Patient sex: M
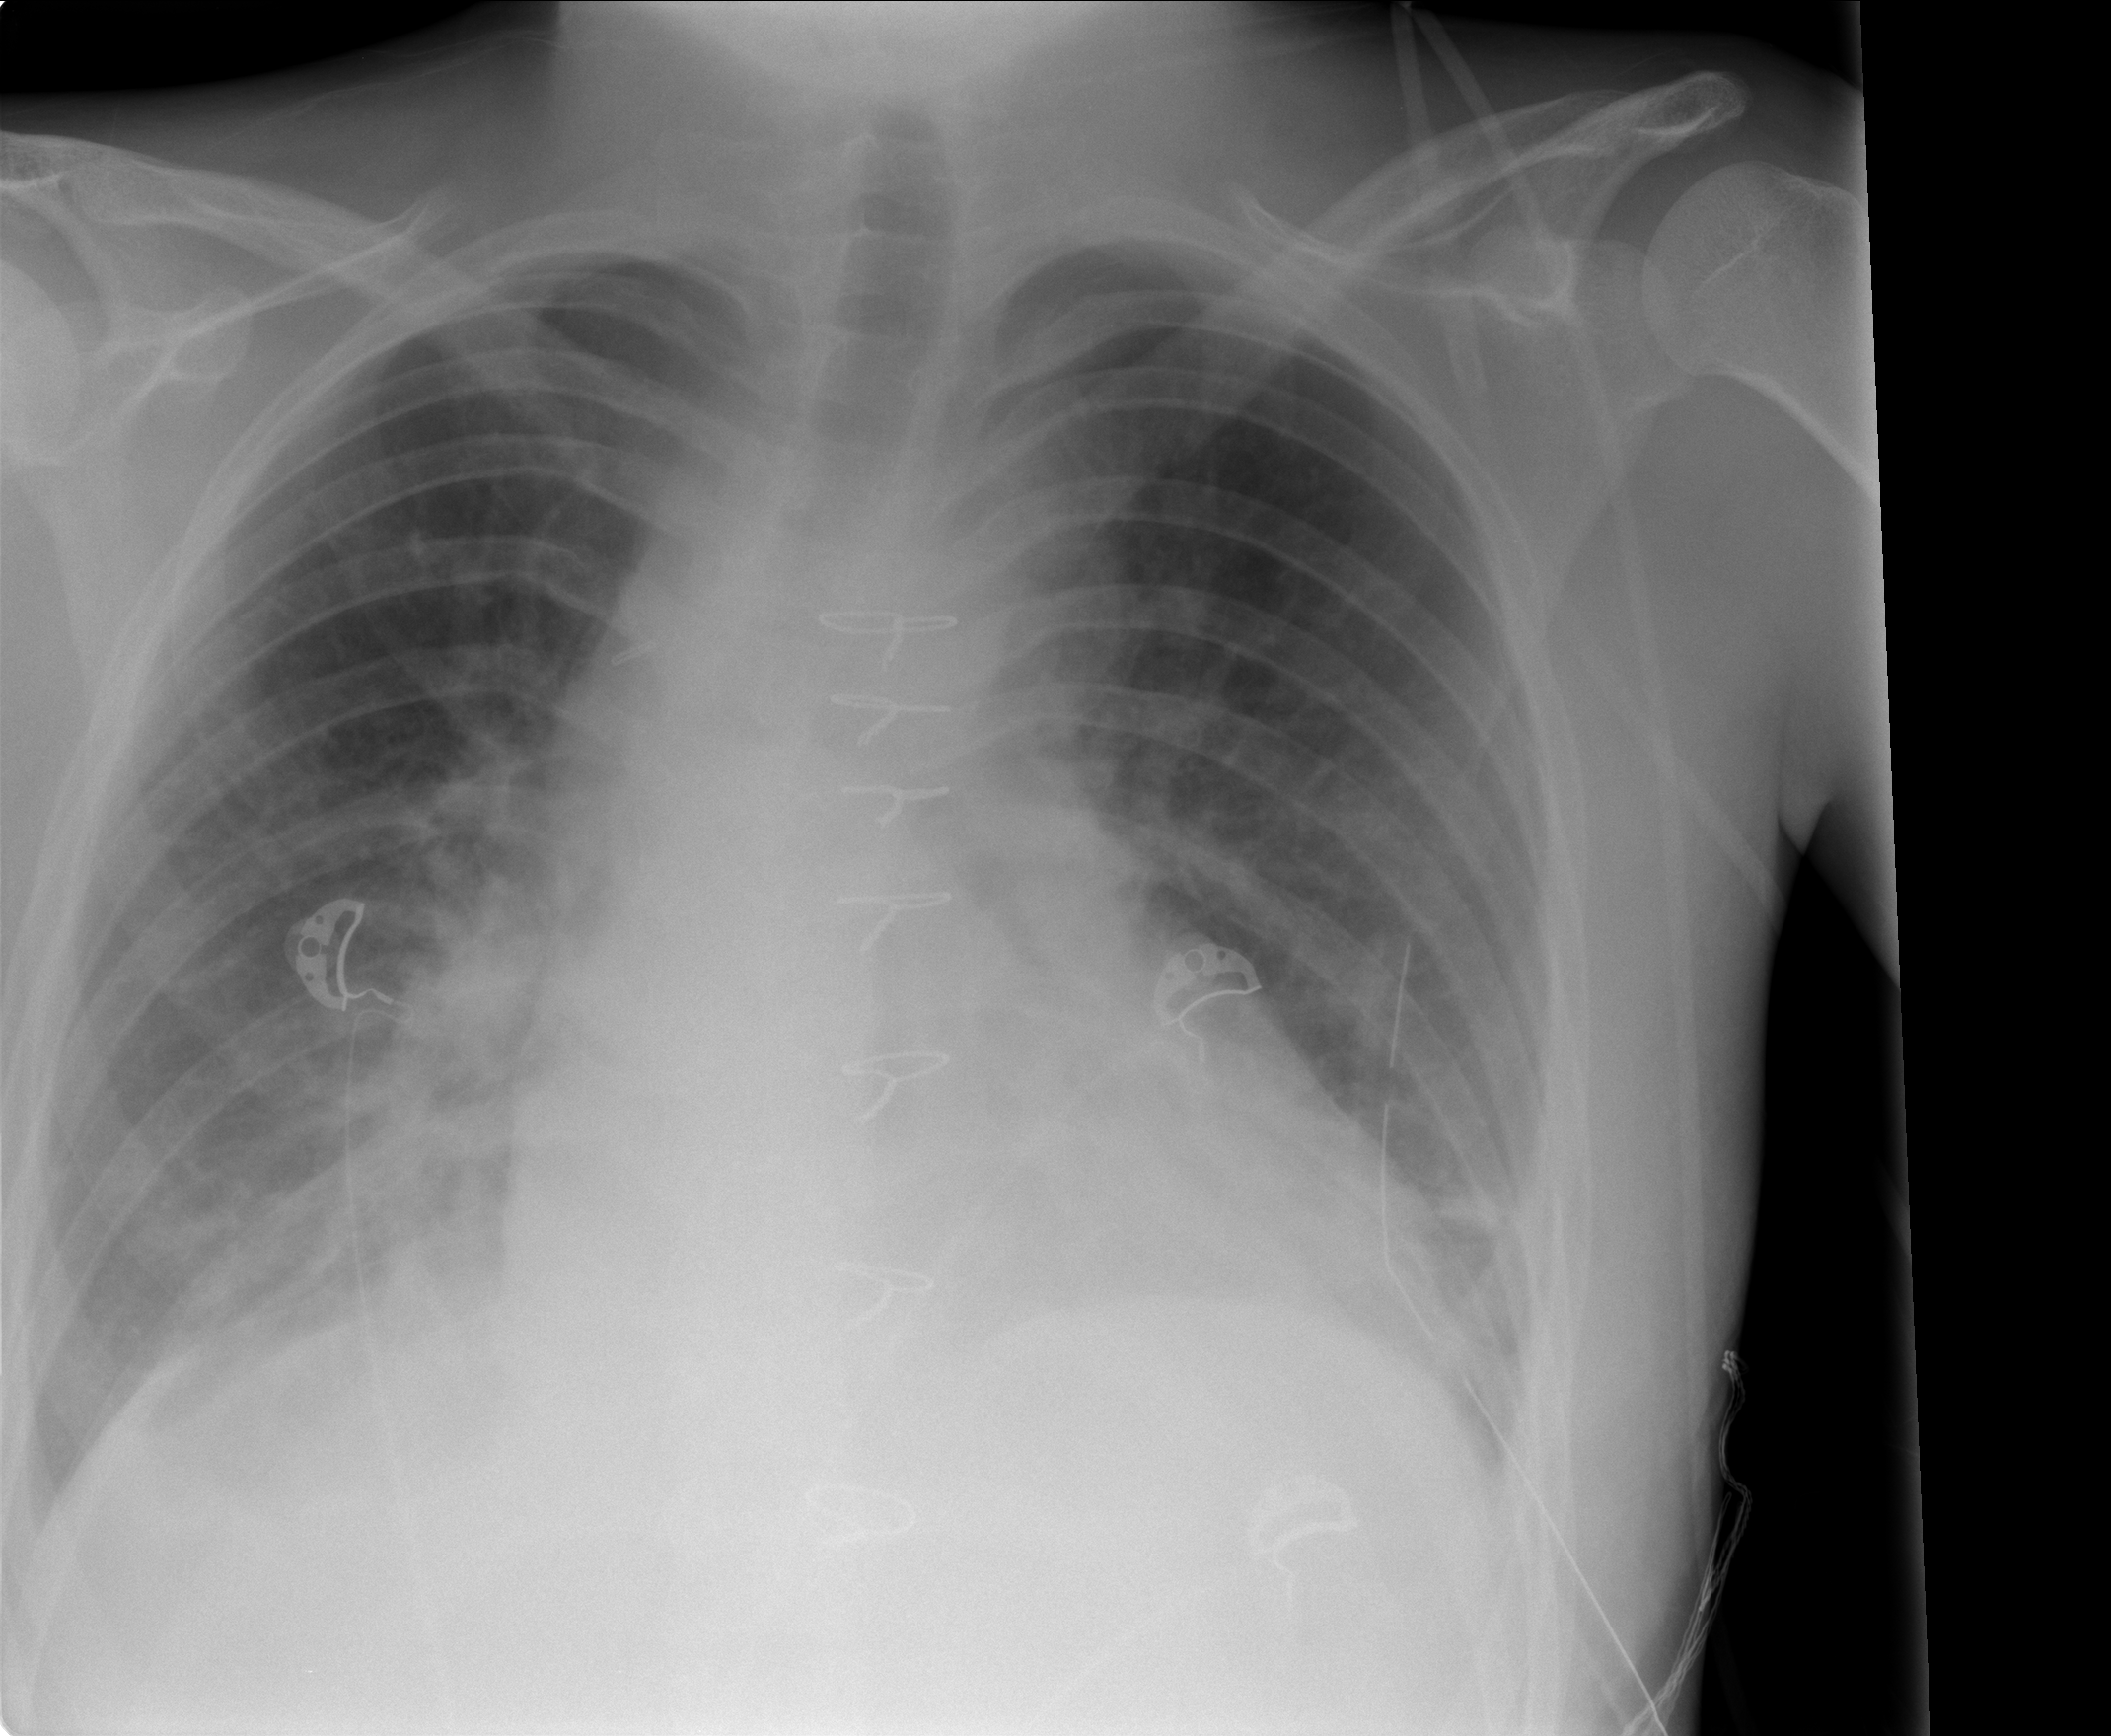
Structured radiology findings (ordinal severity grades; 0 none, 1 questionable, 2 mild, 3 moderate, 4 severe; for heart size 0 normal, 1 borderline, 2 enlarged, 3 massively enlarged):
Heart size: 2
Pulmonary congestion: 2
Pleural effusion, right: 2
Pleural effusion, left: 2
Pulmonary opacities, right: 2
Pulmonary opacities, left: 0
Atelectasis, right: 2
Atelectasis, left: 2